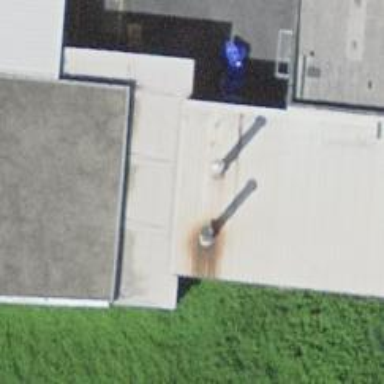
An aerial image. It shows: View of roof of building.